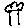
Label: tree